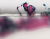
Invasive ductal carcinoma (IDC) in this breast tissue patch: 0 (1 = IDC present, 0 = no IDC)